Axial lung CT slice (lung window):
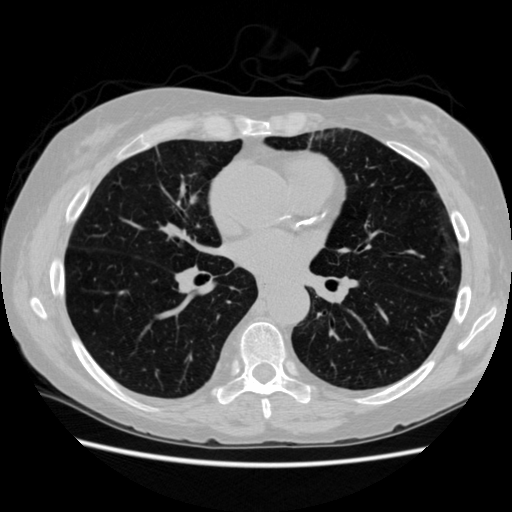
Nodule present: no